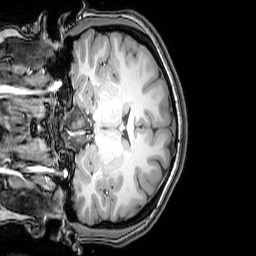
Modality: T1w
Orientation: coronal
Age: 20
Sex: female
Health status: healthy
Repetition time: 0.081 s
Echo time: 0.037 s